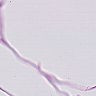
Metastatic tissue present: no